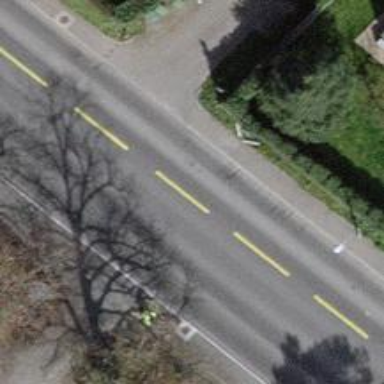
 there is bus lane. The cycleway on the right is shared with the bus lane."